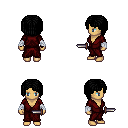
a pixel art fantasy rpg character, female body template, human, tanned skin, red robe, red pants, black pageboy hairstyle, white cloth bandages, dagger, four views (front, back, left, right), 2x2 character sprite sheet, small pixel art, hard edges, no anti-aliasing